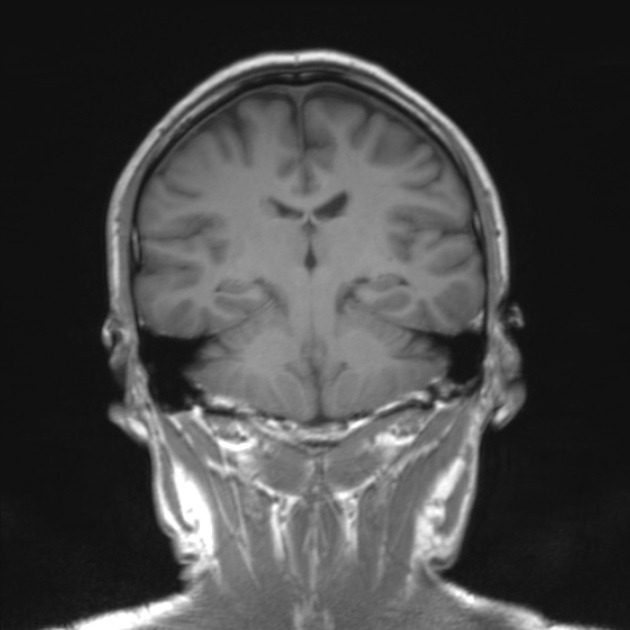
Label: notumor